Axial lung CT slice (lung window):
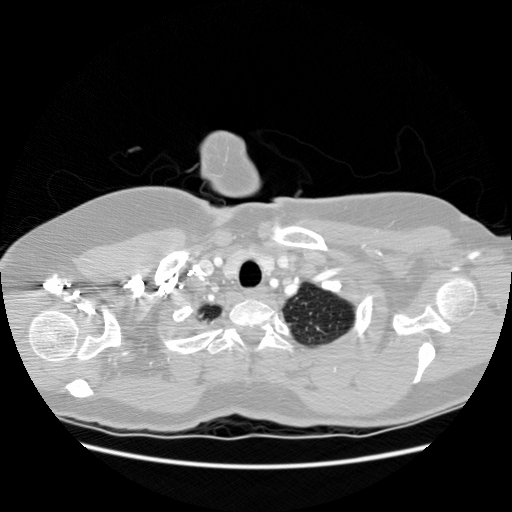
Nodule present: no